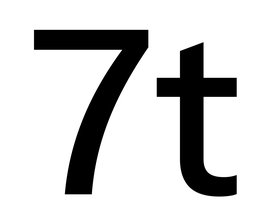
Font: InstrumentSans_Medium